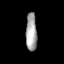
Tissue: prostate
Cell type: T cells
Senescence score: 0.3227
Nuclear area (px): 407
Mean DAPI intensity: 167.354